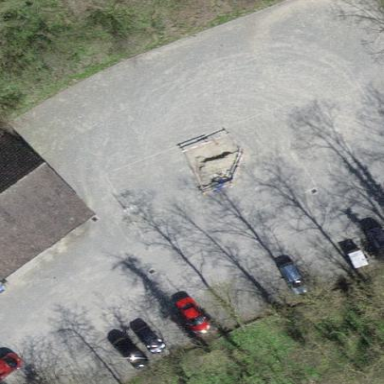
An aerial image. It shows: Parking area with surface.